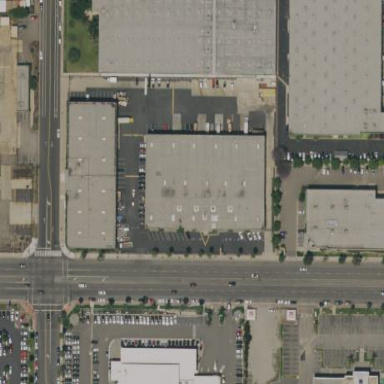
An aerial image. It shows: Commercial building.